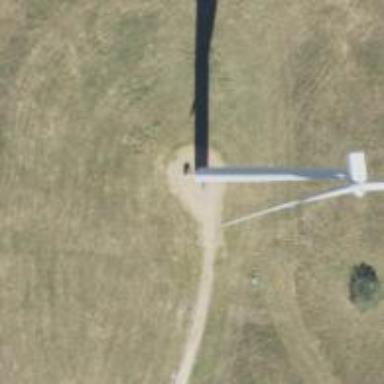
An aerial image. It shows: Wind generator powered by horizontal-axis wind turbine.